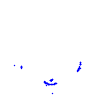
Particle: proton